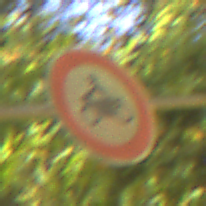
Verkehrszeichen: VerbotKraftraeder
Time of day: SunriseSunset
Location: Outdoor (Nature)
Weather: PartlyCloudy
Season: NotSpecified
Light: Natural